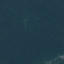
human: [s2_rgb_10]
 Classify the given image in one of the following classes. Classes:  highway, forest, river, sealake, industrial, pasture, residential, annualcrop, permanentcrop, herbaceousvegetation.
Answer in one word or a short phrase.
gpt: Forest